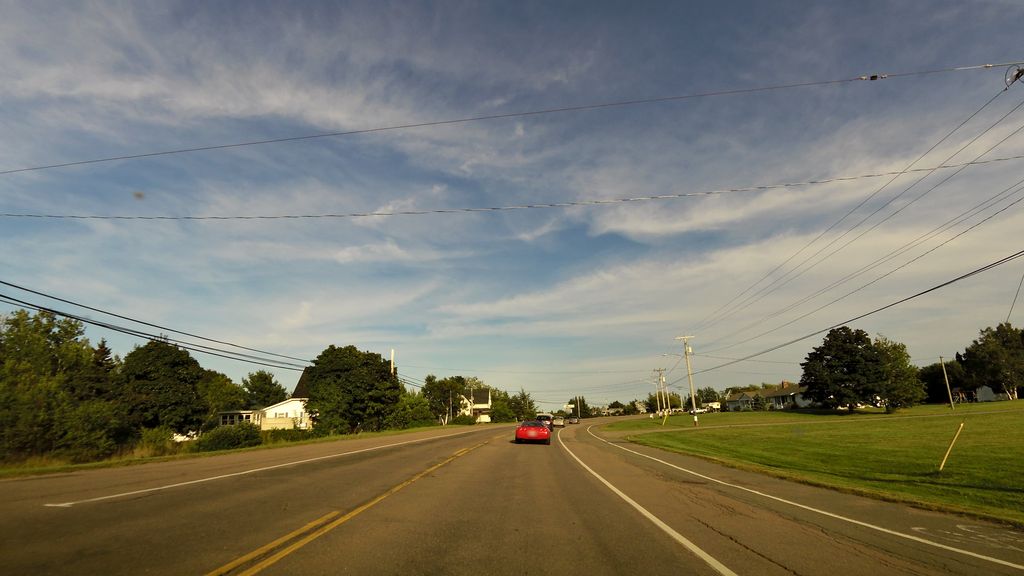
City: charlottetown